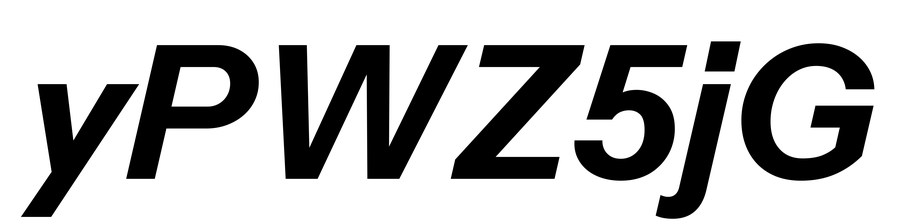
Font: InstrumentSans-Italic_Bold_Italic